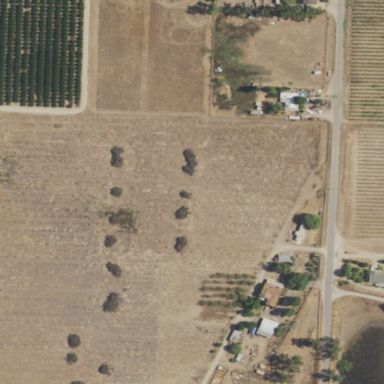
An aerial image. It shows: Almond orchard with rows of almond trees.